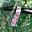
Label: 1